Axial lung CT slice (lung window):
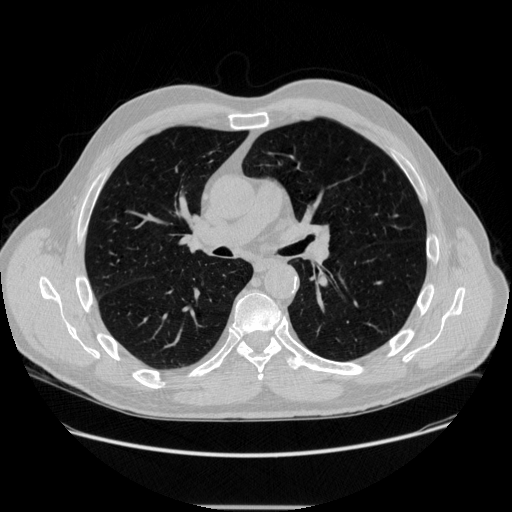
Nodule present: no